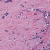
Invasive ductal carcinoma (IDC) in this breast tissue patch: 1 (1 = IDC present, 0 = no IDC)